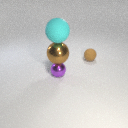
small purple metal sphere below large brown metal sphere